Question: I have a continuous variable 'A=gamrnd(5,0.4,1000,28)' and an output variable 'Y=lognrnd(7,1.9,1000,28)'
'''
A
7.6472 3.4284 6.3352 8.0480 8.1021
12.3371 5.1611 6.3986 9.3687 9.5652
8.7700 5.2980 6.0307 2.8651 12.6011
12.2042 4.5636 6.0570 7.1348 8.6586
7.8960 5.5213 3.7105 6.4875 7.4891
Y
1.9733 14.0951 14.0951 14.0951 14.0951
9.4284 11.7573 15.6730 25.4495 24.6680
3.4724 4.4953 7.1237 9.4191 18.4504
8.9548 8.9548 8.9548 8.9548 8.9548
1.4834 2.5393 2.5393 2.5393 2.5393
'''
I'd like to calculate the 'variance' of 'Y' for a specific value of A (or width) of that red box? let's say I split the domain of 'A' into 20 red boxes, I would like to calculate the variance of 'Y' for each box. That is to say:
$Var(Y|A=a_i)$
Any thought how I'd do that?
My thoughts so far:
'''
[i j]=find(9.5<=A & A<=10.5)
sig=var(reshape((Y([i j])),length(i)*2,1))
'''
but this is correct but rather ad-hoc. Let's say I had a hundred divisions in A. Is it possible to use something more efficient?

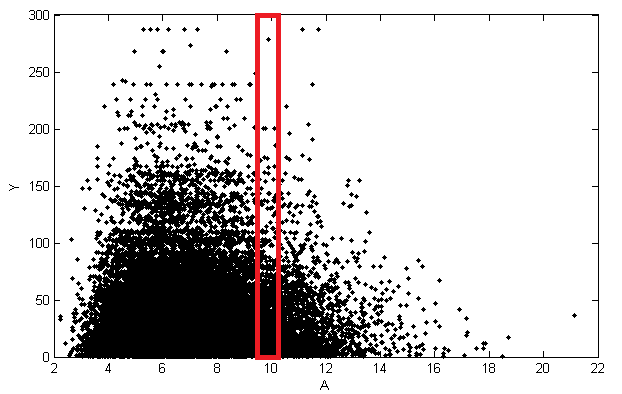
Answer: 'accumarray' to the rescue!
'''
%# split A into 100 chunks
nChunks = 100;
Aidx = round(A/maxA*(nChunks-1))+1;
%# get the number of data points just in case
nDataPoints = histc(Aidx,1:nChunks);
%# calculate the variance
varA = accumarray(Aidx,Y,[100,1],@var,NaN);
'''